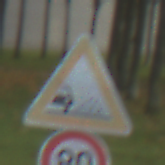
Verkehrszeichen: SplittSchotter
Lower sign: Geschwindigkeit80
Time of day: MorningAfternoon
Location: Outdoor (Suburban)
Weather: PartlyCloudy
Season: NotSpecified
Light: Natural